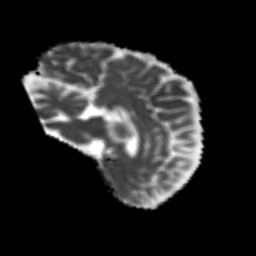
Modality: MD
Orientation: sagittal
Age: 72
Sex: male
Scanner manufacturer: siemens
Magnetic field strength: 3 T
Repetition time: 4.987 s
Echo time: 0.0792 s